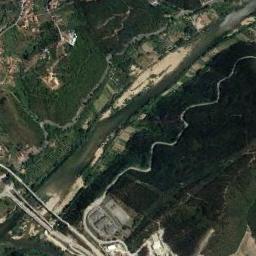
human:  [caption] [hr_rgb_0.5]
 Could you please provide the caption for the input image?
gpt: There are many trees around the river .

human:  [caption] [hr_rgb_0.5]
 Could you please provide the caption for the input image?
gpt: The dark green river goes through the forest and some overpasses are over the river .

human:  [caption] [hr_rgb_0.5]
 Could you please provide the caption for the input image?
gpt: A straight, Light green river with small islands, Green forests and fields on both sides, And buildings .

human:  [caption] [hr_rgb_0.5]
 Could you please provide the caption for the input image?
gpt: The river goes through trees and grass .

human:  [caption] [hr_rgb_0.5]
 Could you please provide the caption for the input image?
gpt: There are green forests and some farmlands near the river .